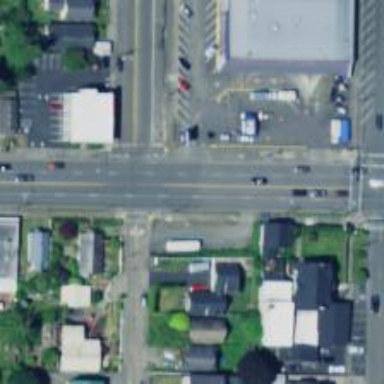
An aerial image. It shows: Stop road.